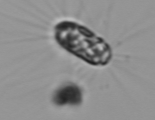
Label: Corethron_hystrix